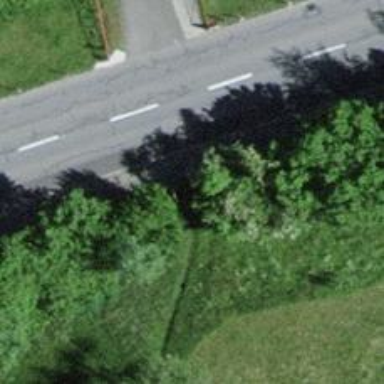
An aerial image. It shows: Gate.